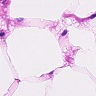
Metastatic tissue present: no